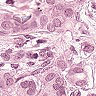
Metastatic tissue present: yes